Question: Referring to the following image:

. . . . notice how it does not end in a proper point.
I use the following drawing code:
'''
CGContextRef context = UIGraphicsGetCurrentContext();
CGContextSetLineWidth(context, 2.0);
CGContextSetStrokeColorWithColor(context, [UIColor whiteColor].CGColor);
CGContextMoveToPoint(context, self.width - 20, (self.height / 2) - 5);
CGContextAddLineToPoint(context, self.width - 12, self.height / 2);
CGContextStrokePath(context);
CGContextMoveToPoint(context, self.width - 20, (self.height / 2) + 5);
CGContextAddLineToPoint(context, self.width - 12, self.height / 2);
CGContextStrokePath(context);
'''
Is there an easy way to say that a line should end in a point? I know that I could fix this by modifying the coordinates slightly, but I'm curious to learn more.
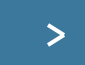
Answer: The lines are not joined, so the 'CGLineJoin' style does not take effect. It should be fine with the following code:
'''
CGContextRef context = UIGraphicsGetCurrentContext();
CGContextSetLineWidth(context, 2.0);
CGContextSetStrokeColorWithColor(context, [UIColor whiteColor].CGColor);
CGContextMoveToPoint(context, self.width - 20, (self.height / 2) - 5);
CGContextAddLineToPoint(context, self.width - 12, self.height / 2);
CGContextAddLineToPoint(context, self.width - 20, self.height / 2 + 5);
CGContextStrokePath(context);
'''